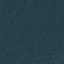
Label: Forest